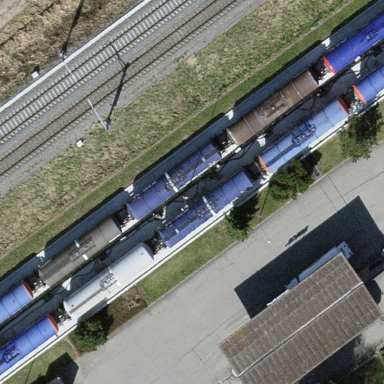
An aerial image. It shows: Railway area.